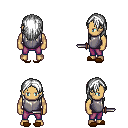
a pixel art fantasy rpg character, male body template, human, tanned skin, steel chest armor, magenta pants, white long hairstyle, brown slippers, dagger, four views (front, back, left, right), 2x2 character sprite sheet, small pixel art, hard edges, no anti-aliasing